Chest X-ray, PA view. Patient: 19 years old, sex F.
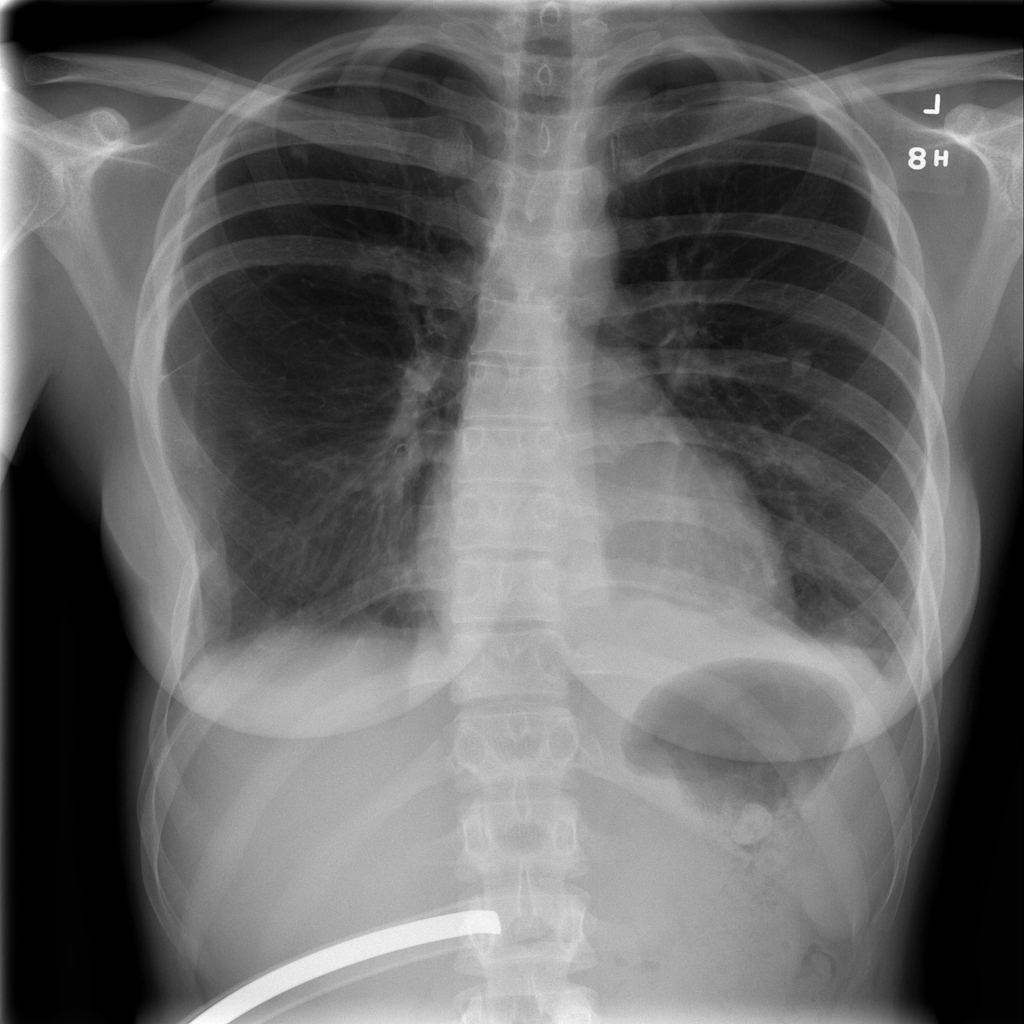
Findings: Nodule